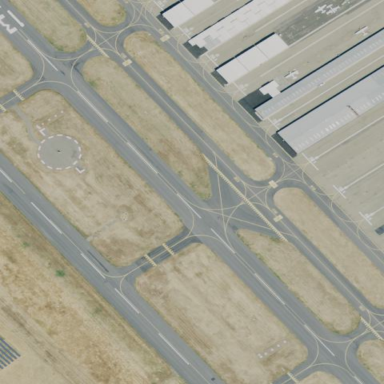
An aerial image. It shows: Asphalt runway at the airport.